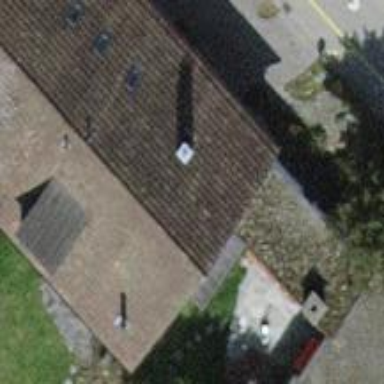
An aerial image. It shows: House with tile roof.